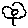
Label: flower